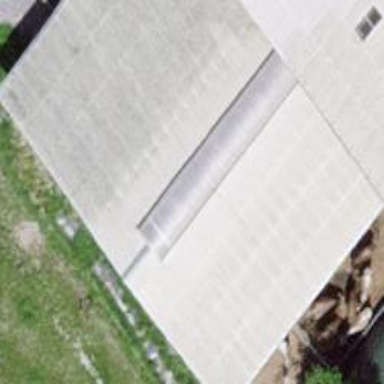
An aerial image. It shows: View of roof of building.